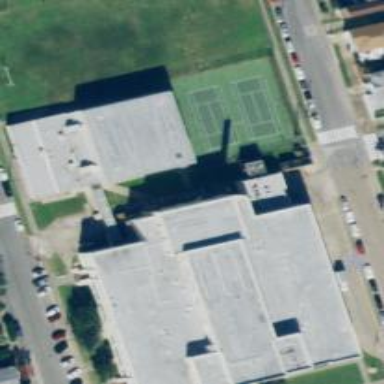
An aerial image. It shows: School.